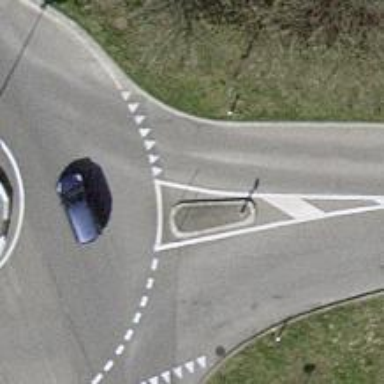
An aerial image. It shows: Road with "give way" sign.